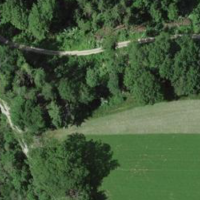
EUNIS habitat code: 44
Species observed at this site:
Tussilago farfara